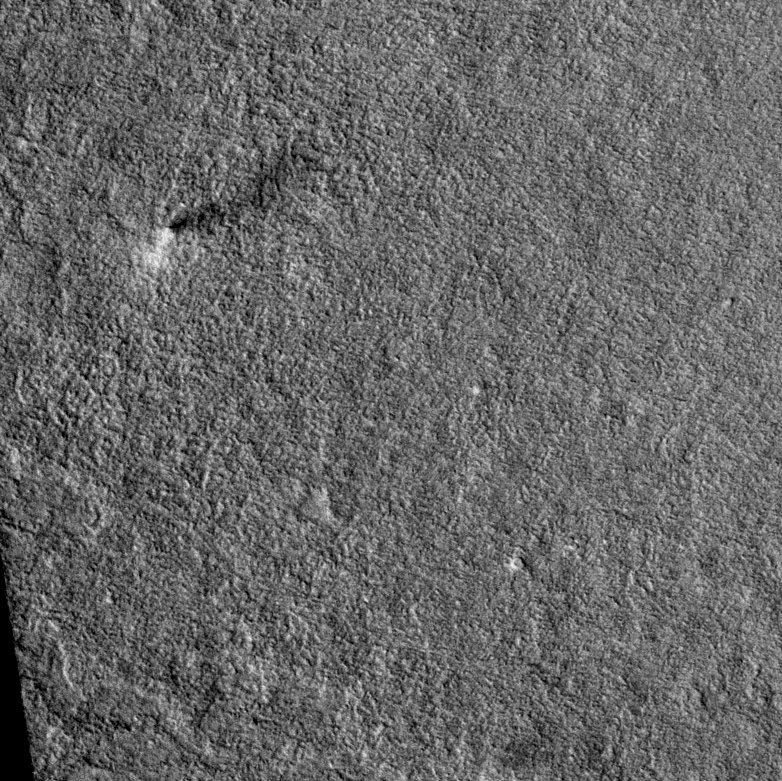
Label: dustdevil